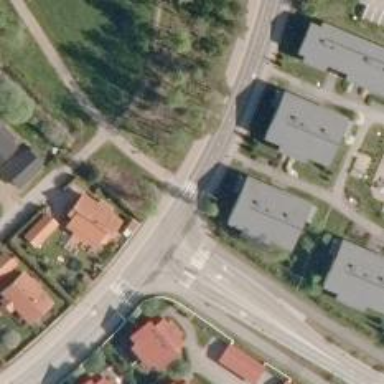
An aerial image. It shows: Crossing on asphalt cycleway.